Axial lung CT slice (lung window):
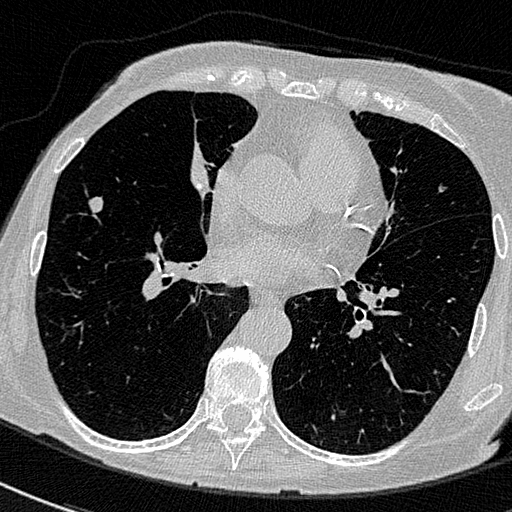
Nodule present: yes
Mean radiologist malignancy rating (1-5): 2.75